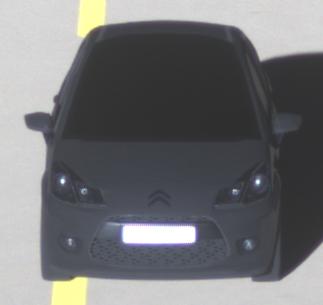
Make: Citroen
Model: C3 1.1
Detailed model: C3 (II)
Model produced from: 2010/01
Model produced until: 2012/03
Doors: 5
Color: black
Road condition: dry road
Daytime: morning or afternoon
Contrast: high contrast